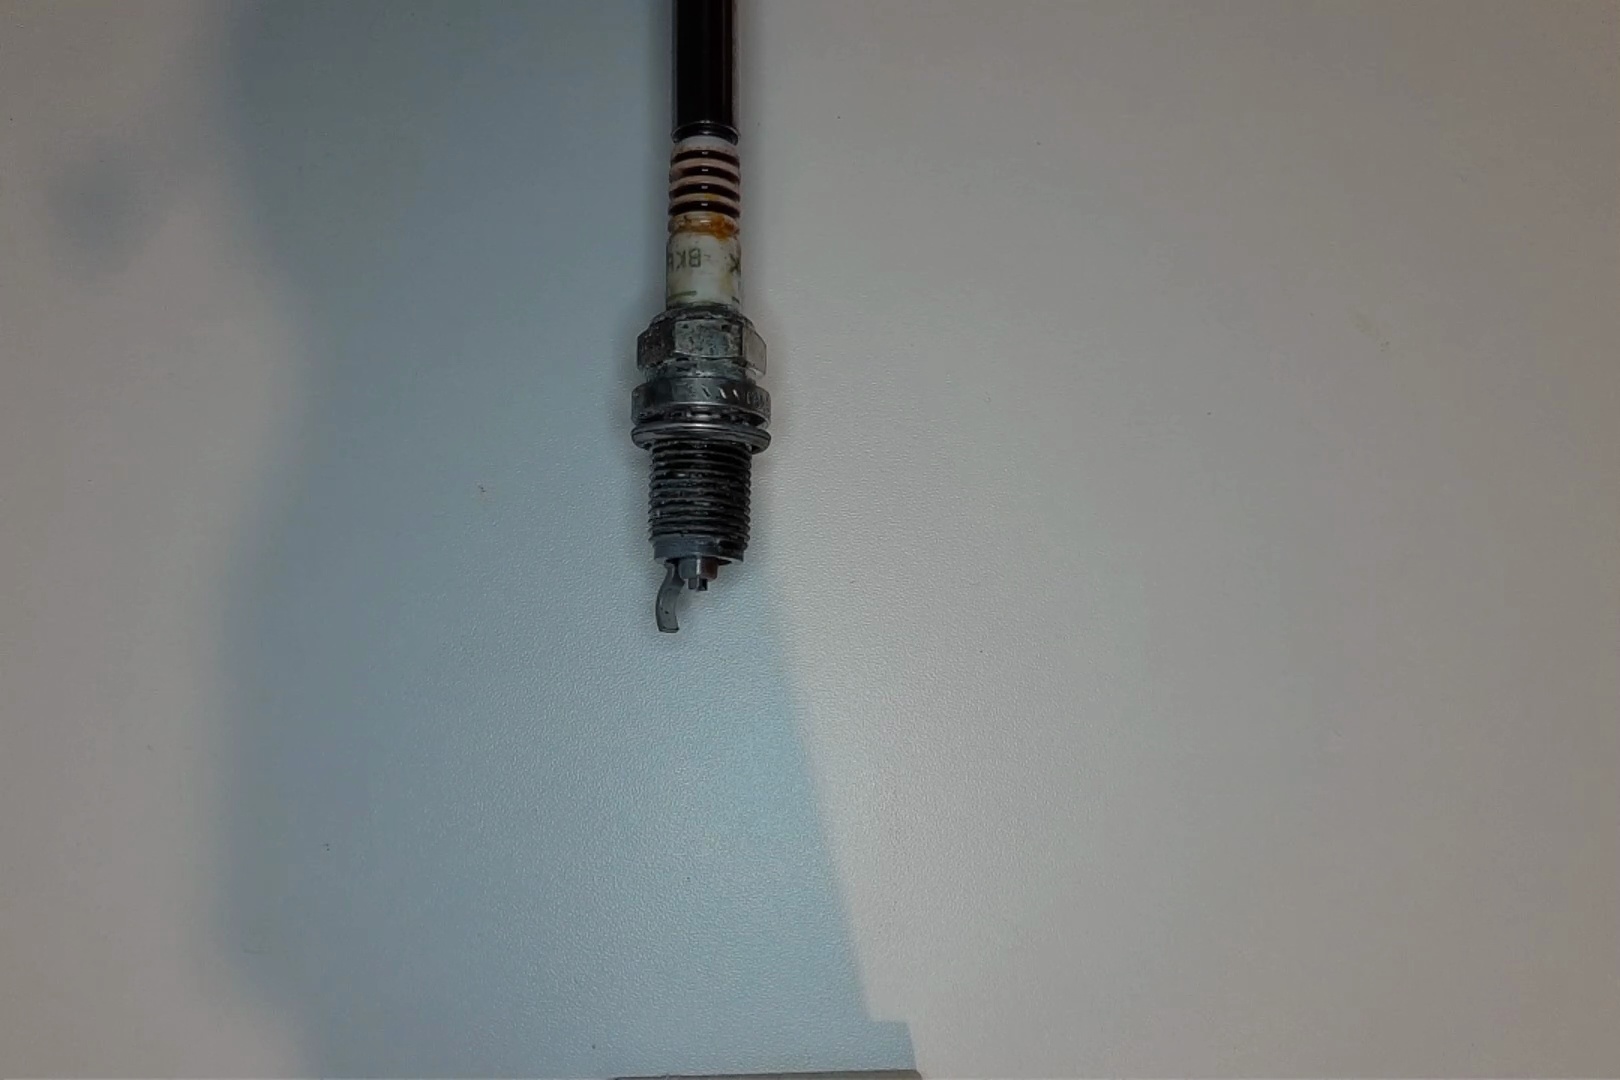
Label: anomaly